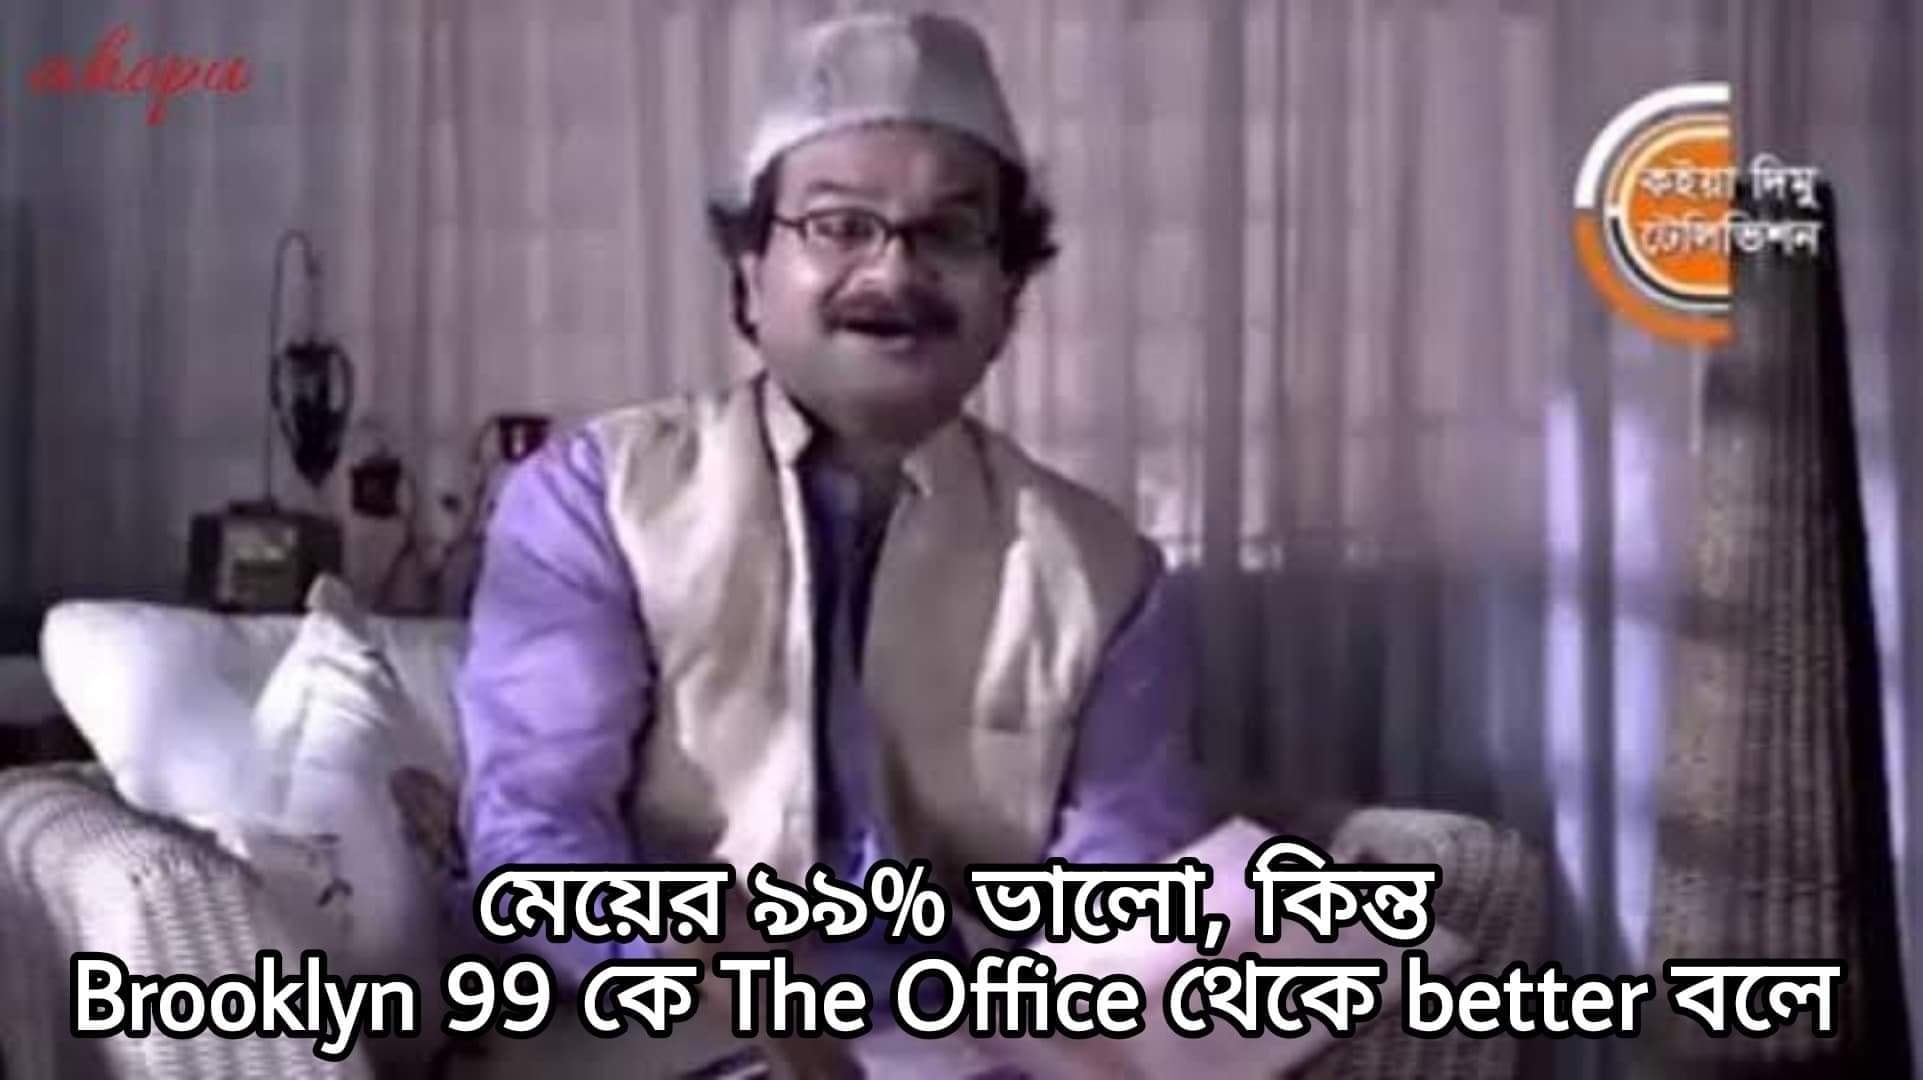
Caption: মেয়ের ৯৯% ভালো , কিন্তু Brooklyn 99 কে The Office থেকে better বলে
Label: non-hate